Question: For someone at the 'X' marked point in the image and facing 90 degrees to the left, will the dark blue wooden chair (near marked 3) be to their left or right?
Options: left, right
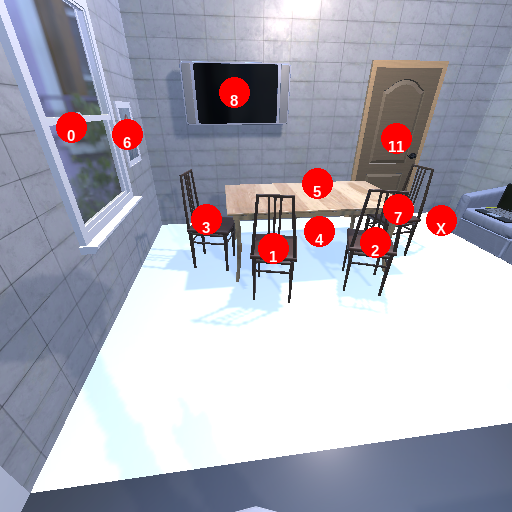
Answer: left